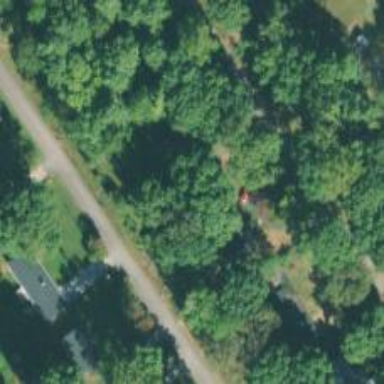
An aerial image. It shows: Driveway.